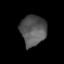
Tissue: lung
Cell type: Epithelial cells
Senescence score: 0.2027
Nuclear area (px): 765
Mean DAPI intensity: 86.468